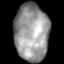
Tissue: lung
Cell type: Others
Senescence score: 0.1981
Nuclear area (px): 1931
Mean DAPI intensity: 151.136